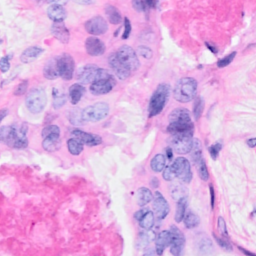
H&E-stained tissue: Breast